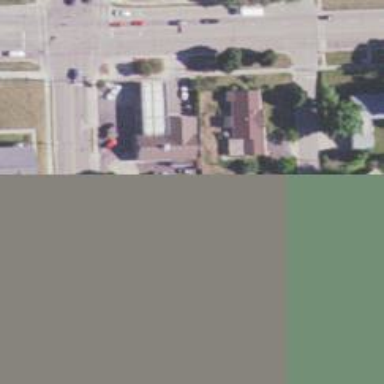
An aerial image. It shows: Convenience shop.